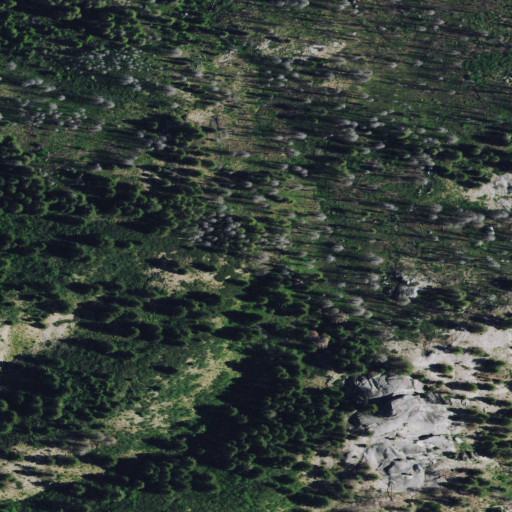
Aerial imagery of cape in Idaho named Stevens Point containing shrub, evergreen forest, and grassland